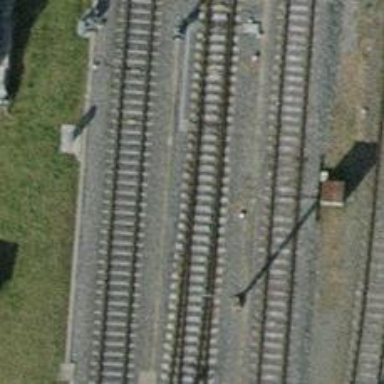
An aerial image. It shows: Single-track railway with electrified contact lines.